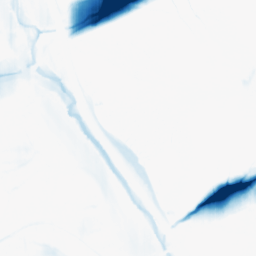
Category: morphological
Decomposition family: morphological_ellipse
Decomposition parameters: operation: closing
width: 50
height: 5
Upsampling method: linear_exact
Upsampling parameters: scale: 2
Upsampling scale: 2